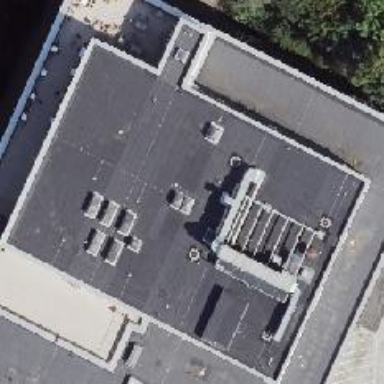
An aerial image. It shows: Part of building with flat roof made of tar paper.